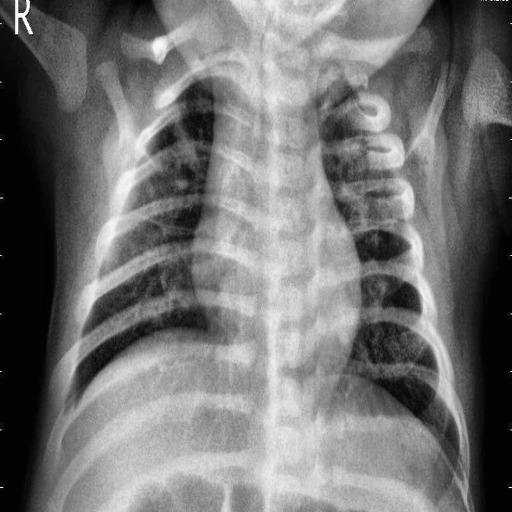
Finding: PNEUMONIA